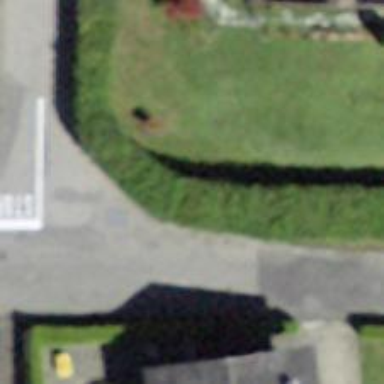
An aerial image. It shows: Hedge barrier.